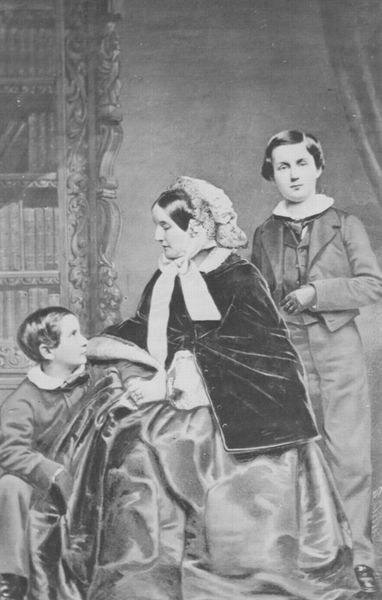
Titel: Lady Napier und ihre Söhne
Künstler: Mathew B. Brady
Schlagwörter: gruppe, hand, schatten, umhang, weiß, sitzen, frau, frisur, frisuren, grau, hut, kleid, licht, profil, raum, schwarz, zimmer, blick, dame, haube, rock, schleife, alt, anzug, jacke, profile, regal, wand, blicke, falten, kragen, rahmen, samt, stehen, hände, portrait, porträt, vorhang, gewand, mantel, pose, sitzend, stehend, drei, familie, kind, mutter, saum, spitzen, tochter, ohren, scheitel, seide, kinder, bücher, liebe, zwei, buben, hosen, jungen, knaben, tapete, kopftuch, seitenscheitel, glanz, atelier, junge, weste, foto, fotografie, photographie, schimmer, hintegrund, knabe, buch, jungs, porträts, schwarz weiß, bürger, posieren, photo, bücherregal, familienbild, bibliothek, buchregal, seidenkleid, bänder, cape, fotographie, aufnahme, sohn, fot, steifer kragen, söhne, studio, generation, zuwendung, atelieraufnahme, langes kleid, familienfoto, fototapete, schweitel, samtumhang, 19. jahrhundert